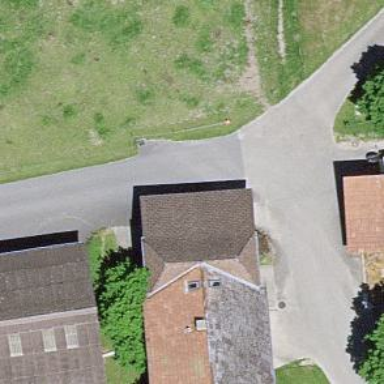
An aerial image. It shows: Residential building.